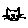
Label: cat